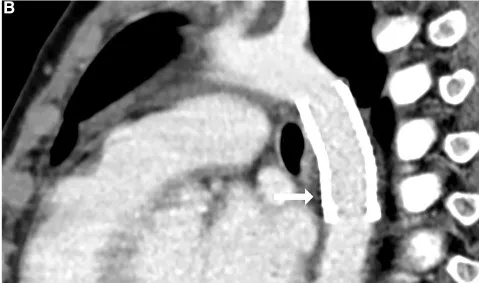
Post-intervention. Demonstration of the mycotic aneurysm (*) in the wall of the descending aorta; no evidence of extravasation after the implantation of the covered BeGraft aortic stent.
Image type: radiology (ct)